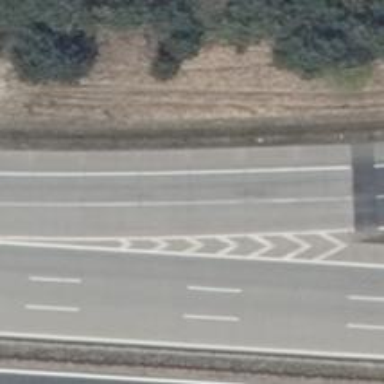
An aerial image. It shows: Asphalt motorway link.